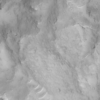
Label: not_dusty